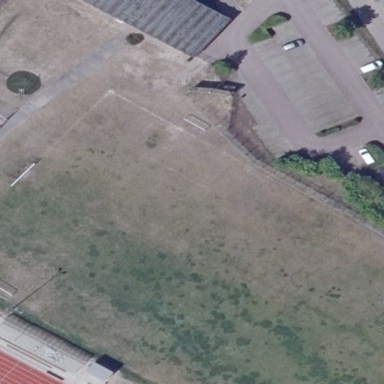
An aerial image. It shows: Soccer pitch for leisure land activities.